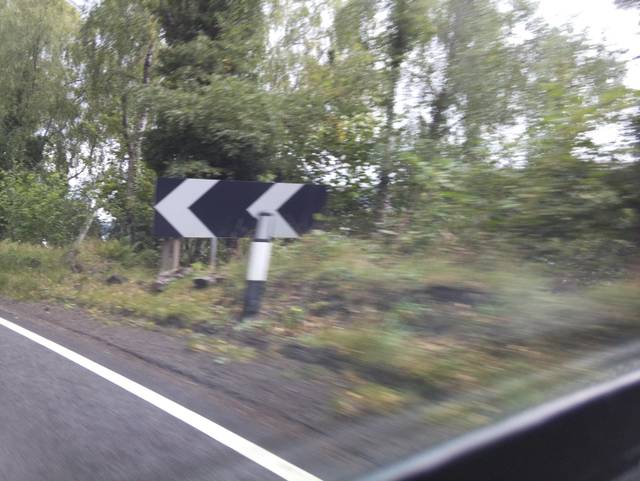
Region: United Kingdom
Coordinates: 57.32, -4.448